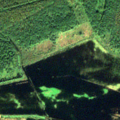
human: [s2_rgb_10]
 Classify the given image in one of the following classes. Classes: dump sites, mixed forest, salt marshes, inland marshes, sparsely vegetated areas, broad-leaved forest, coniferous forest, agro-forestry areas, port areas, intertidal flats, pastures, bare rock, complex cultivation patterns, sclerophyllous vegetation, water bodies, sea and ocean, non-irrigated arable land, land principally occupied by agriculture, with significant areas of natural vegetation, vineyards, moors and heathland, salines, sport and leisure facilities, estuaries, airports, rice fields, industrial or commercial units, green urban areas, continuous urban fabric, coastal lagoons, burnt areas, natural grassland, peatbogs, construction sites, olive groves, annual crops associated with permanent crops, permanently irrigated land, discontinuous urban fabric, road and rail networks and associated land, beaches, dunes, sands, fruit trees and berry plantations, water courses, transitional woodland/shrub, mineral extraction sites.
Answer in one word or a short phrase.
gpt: pastures, broad-leaved forest